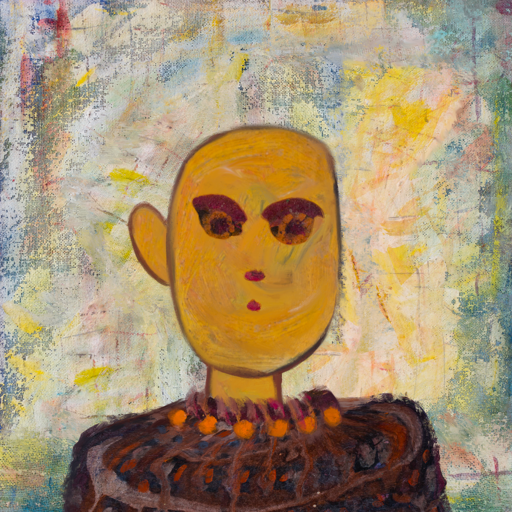
Background: Irani, Head And Neck Front: After_Raid, Face Front: Doll, Bust: Hypocrite, Hair Front: Blank, Head Accessory: Blank, Second Necklace: Blank, Necklace: Doll, Baby: Blank